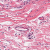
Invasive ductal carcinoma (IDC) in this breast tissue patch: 0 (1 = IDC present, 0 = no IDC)